Field crop: tomato
Growth stage: 1
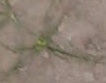
Species: cyperus